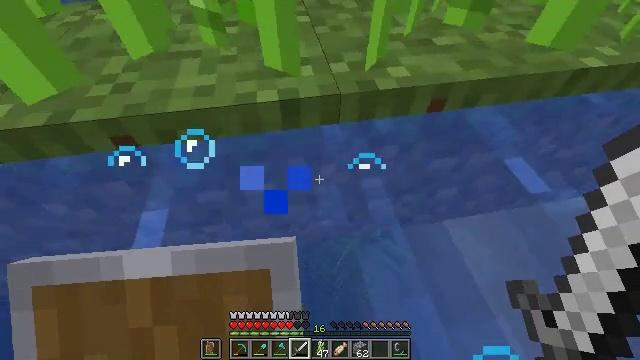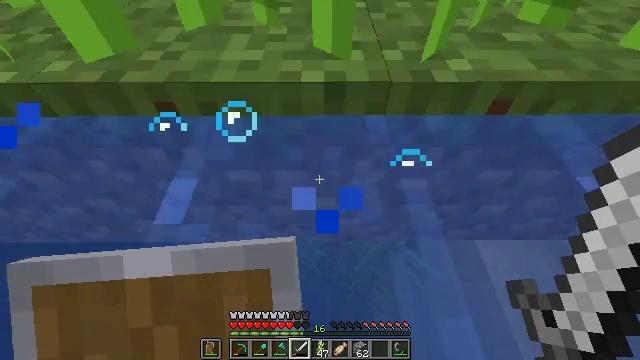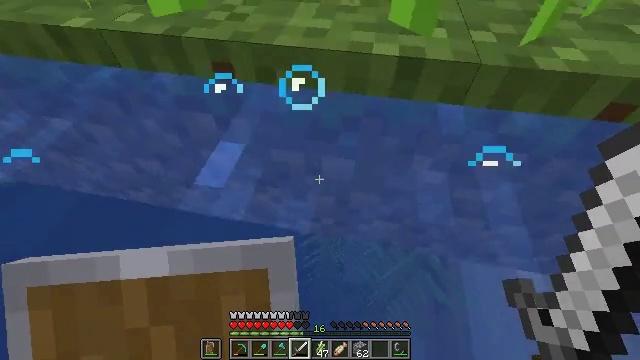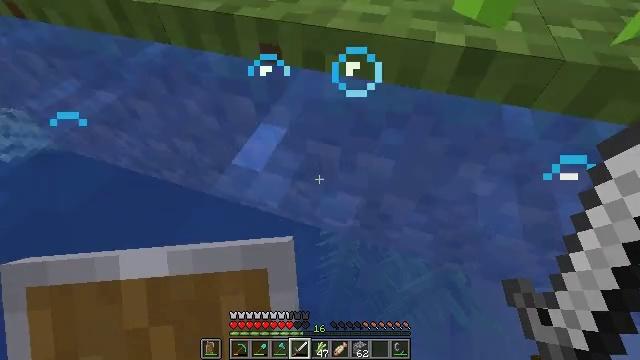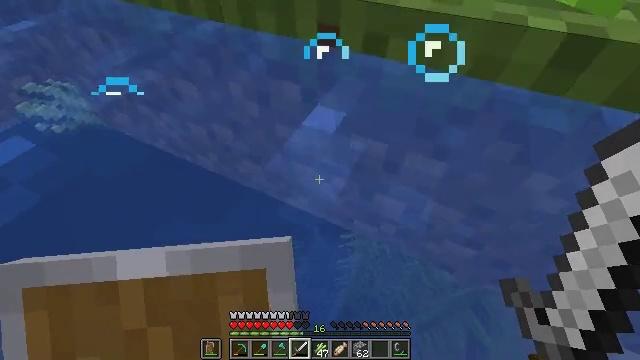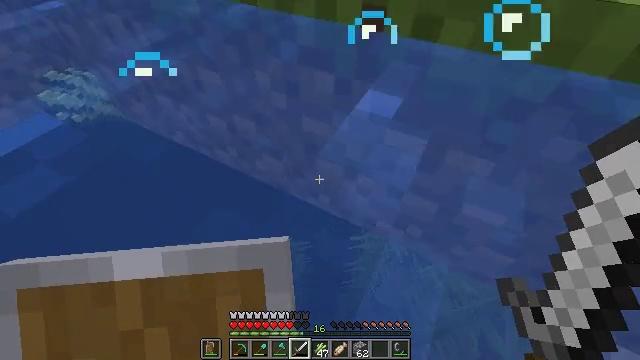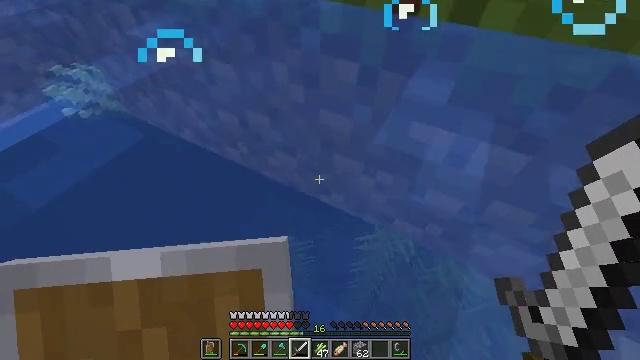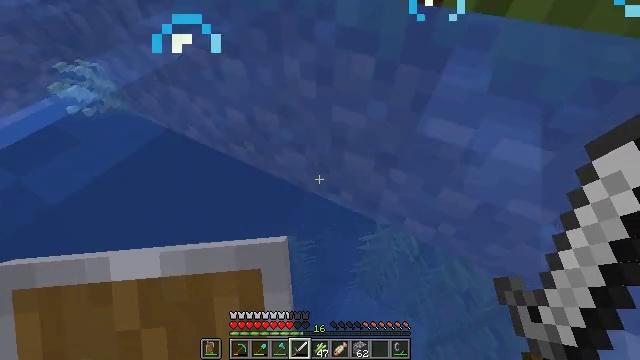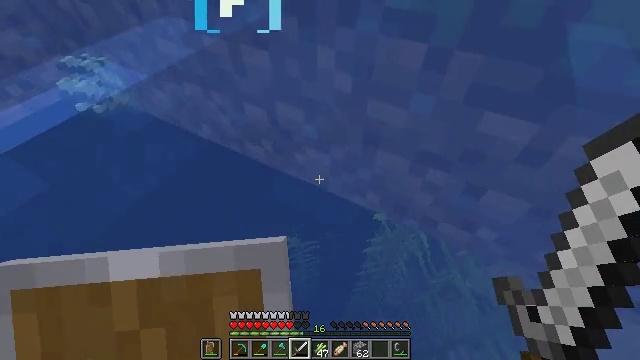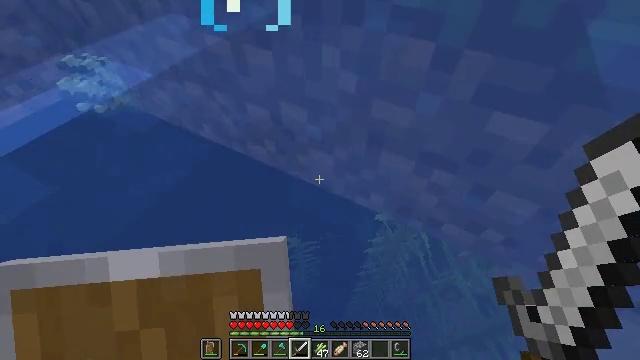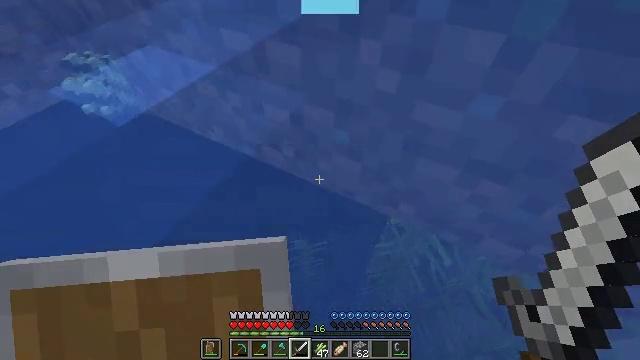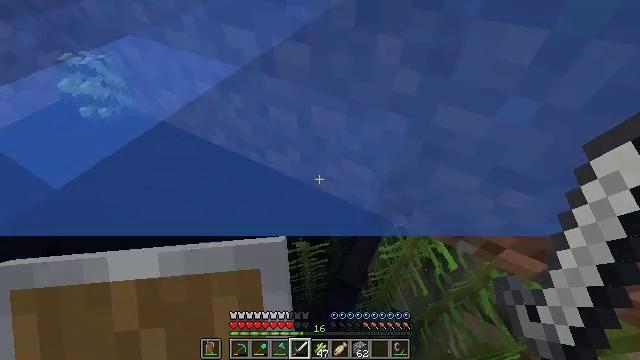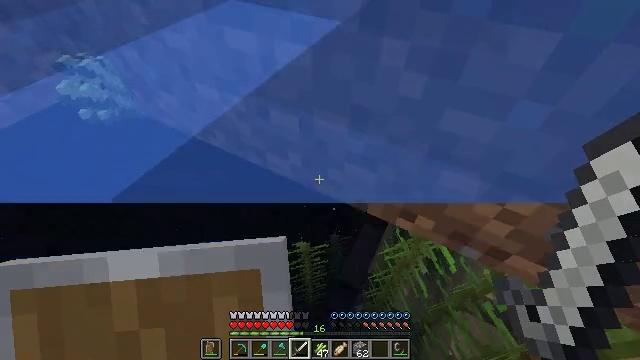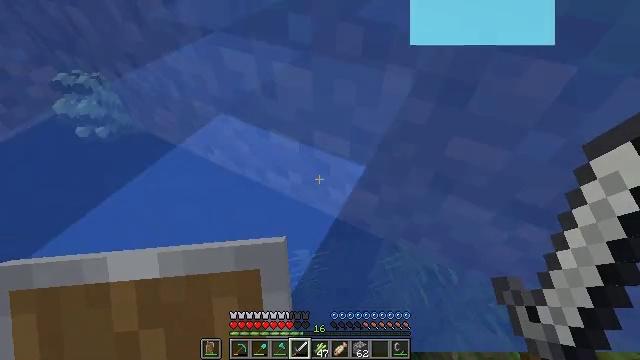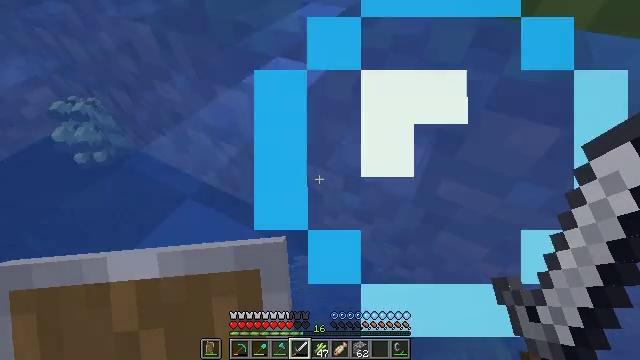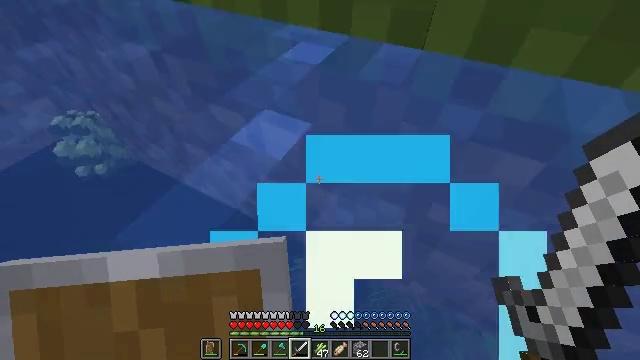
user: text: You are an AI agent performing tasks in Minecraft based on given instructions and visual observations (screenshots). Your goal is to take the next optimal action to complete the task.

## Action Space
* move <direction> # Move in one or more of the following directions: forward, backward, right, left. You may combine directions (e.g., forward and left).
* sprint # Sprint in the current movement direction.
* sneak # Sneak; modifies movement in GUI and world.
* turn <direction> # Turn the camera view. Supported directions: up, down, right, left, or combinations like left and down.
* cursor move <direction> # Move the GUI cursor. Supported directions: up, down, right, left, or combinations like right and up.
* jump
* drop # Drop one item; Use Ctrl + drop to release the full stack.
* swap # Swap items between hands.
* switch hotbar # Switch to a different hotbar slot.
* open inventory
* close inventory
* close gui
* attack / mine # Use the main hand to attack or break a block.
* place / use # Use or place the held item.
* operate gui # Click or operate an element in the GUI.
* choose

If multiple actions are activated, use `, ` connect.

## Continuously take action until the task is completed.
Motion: motion action
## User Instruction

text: Harvesting kelp can be done quickly underwater.
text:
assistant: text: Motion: move left, turn left
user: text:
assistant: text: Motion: move left, turn left
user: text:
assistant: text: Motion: move left, turn left
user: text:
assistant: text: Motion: move left, turn left
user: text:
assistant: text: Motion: move left, turn left
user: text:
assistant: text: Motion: move left
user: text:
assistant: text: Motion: move left
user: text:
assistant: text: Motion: move forward and move left
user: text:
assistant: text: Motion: move forward and move left
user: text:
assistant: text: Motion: move forward
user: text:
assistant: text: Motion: move forward and move right
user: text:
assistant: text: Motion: move forward and move right, jump
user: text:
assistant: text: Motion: move forward and move right, jump
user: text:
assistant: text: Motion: move right, jump
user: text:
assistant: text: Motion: move right, jump
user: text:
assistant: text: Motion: move right, jump
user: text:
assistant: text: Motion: move right, jump
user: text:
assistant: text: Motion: move right, jump
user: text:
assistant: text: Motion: move right, jump
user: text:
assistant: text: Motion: move right, turn left, jump
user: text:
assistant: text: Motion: turn left, jump
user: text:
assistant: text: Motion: move left, turn left
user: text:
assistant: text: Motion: move forward and move left, turn left
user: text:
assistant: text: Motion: move forward and move left, turn left
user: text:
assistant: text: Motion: move forward and move left, turn left
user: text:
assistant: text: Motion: move forward and move left, turn left
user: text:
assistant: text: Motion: move forward and move left, turn left and up
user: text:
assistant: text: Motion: move forward and move left, turn left and up
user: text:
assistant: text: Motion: move forward, turn left and up
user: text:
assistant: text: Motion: move forward